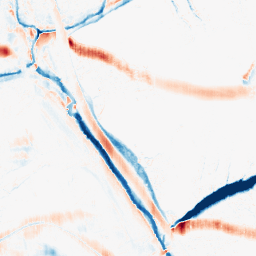
Category: morphological
Decomposition family: morphological_ellipse
Decomposition parameters: operation: average
width: 20
height: 5
Upsampling method: sinc_hamming
Upsampling parameters: scale: 4
kernel_size: 8
Upsampling scale: 4